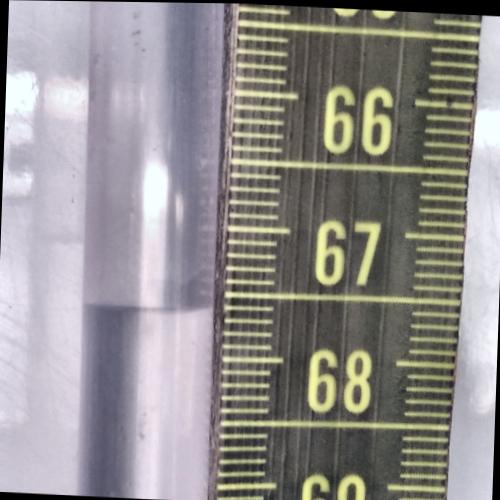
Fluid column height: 67.6 cm